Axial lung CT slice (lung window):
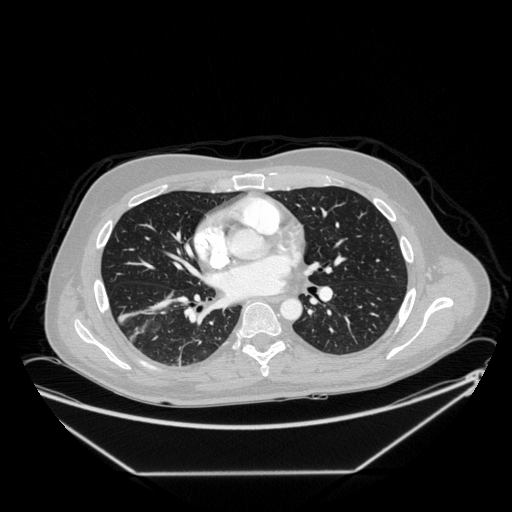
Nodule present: no